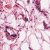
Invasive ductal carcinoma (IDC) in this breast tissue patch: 0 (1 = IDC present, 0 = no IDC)